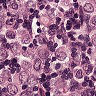
Metastatic tissue present: yes